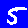
Digit: 5